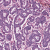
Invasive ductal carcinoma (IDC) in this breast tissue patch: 1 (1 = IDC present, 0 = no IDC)